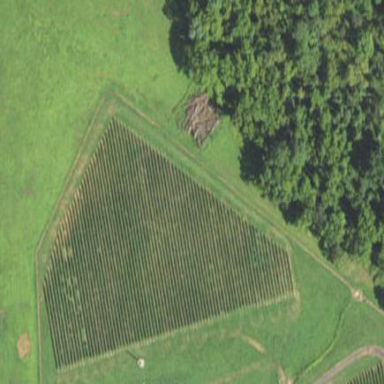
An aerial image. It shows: Vineyard with grape crops.